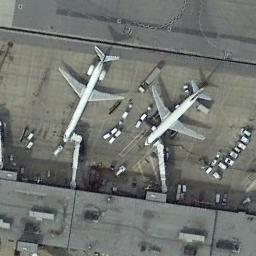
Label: airplane